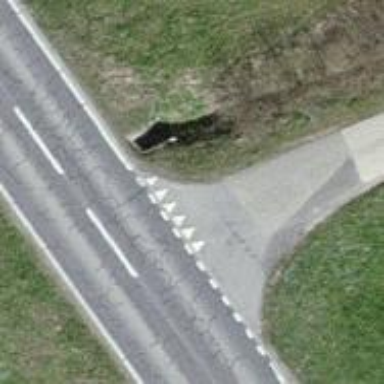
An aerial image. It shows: Road with "give way" sign.